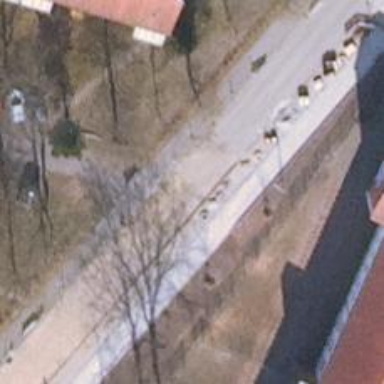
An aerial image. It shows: Service road with paved surface.